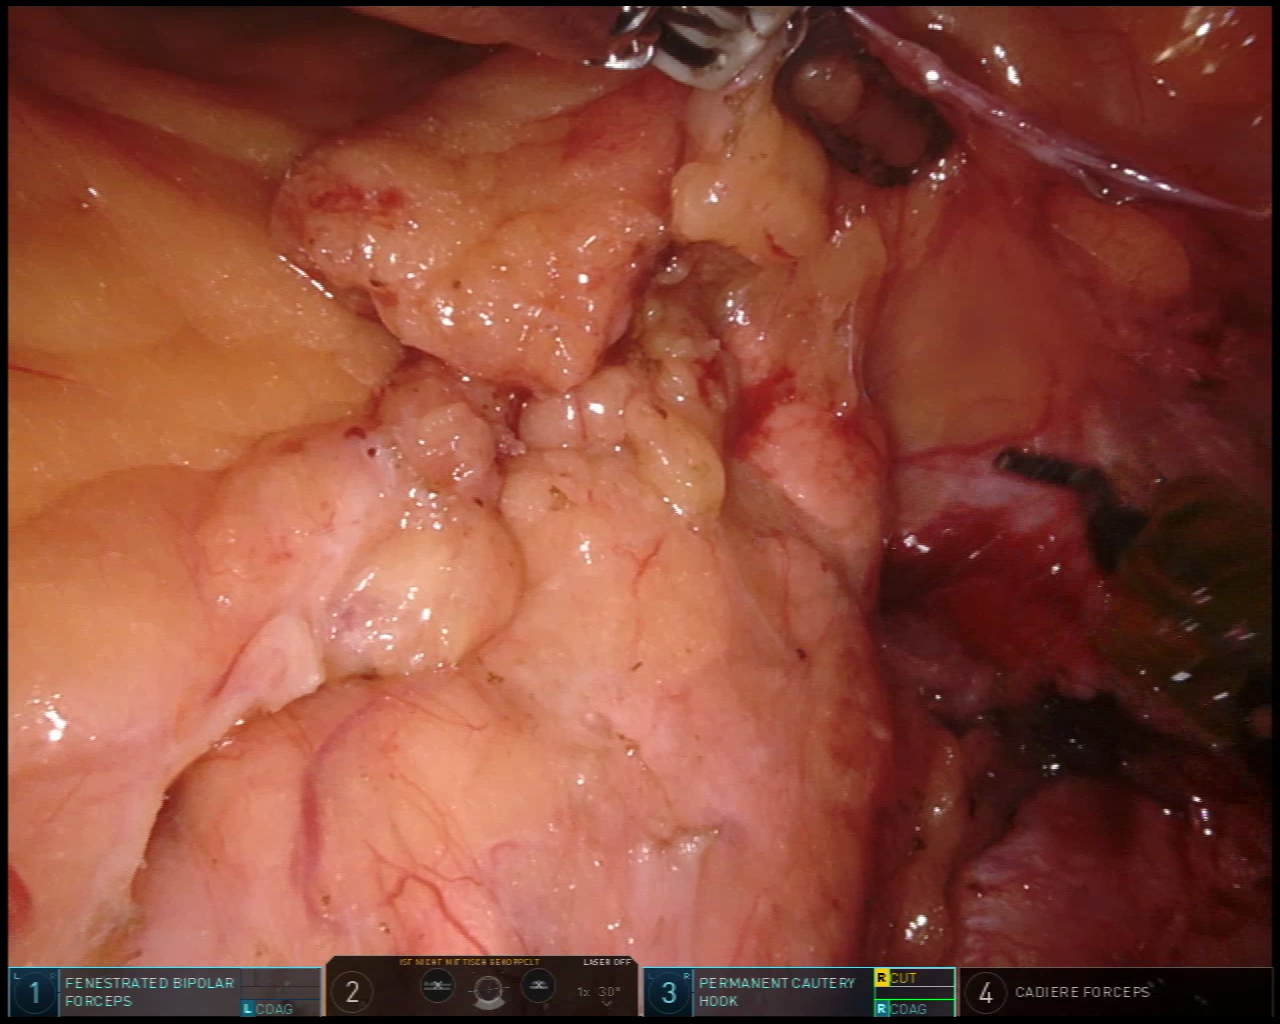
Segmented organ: pancreas
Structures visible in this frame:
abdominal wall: no
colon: no
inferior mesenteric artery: no
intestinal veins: no
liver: no
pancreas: yes
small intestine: no
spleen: no
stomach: no
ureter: no
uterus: no
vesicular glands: no